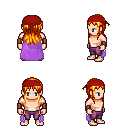
a pixel art fantasy rpg character, male body template, human, light skin, lavender cape, magenta pants, light blonde unkempt hairstyle, red bandana, leather bracers, four views (front, back, left, right), 2x2 character sprite sheet, small pixel art, hard edges, no anti-aliasing